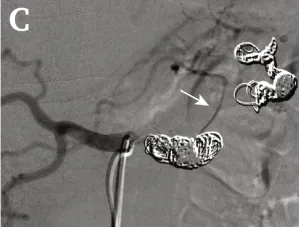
(C) Angiography. The false lumen was successfully embolised using the isolation technique, and the true lumen (arrow) was preserved.
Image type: radiology (ct)